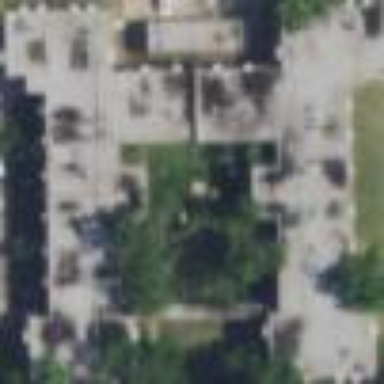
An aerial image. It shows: Image showing building with apartments.